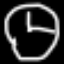
Label: clock